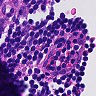
Metastatic tissue present: no